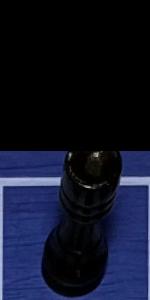
Label: Rook_Black